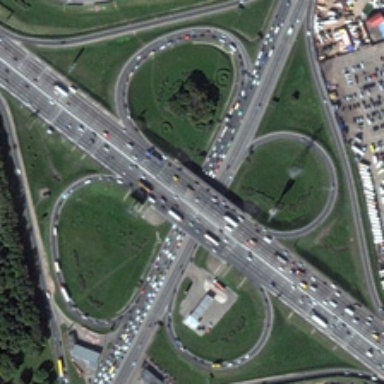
The highway is shaped like a butterfly .